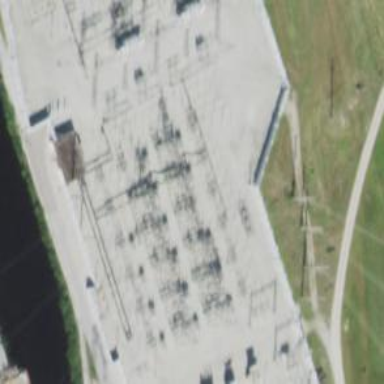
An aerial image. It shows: Switch used for power control.